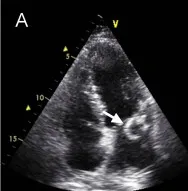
2D echocardiography and multi-slice CT findings. Echocardiography (A) showed an echolucent mass with a highly echogenic rim (arrow) attached to the mitral valve.
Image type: radiology (ultrasound)